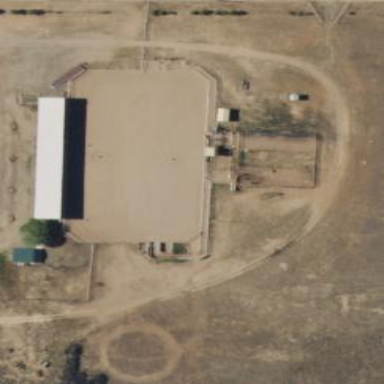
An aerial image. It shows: Equestrian pitch for leisure land sports.